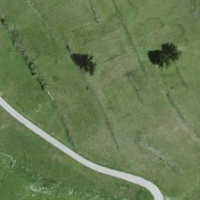
EUNIS habitat code: 26
Species observed at this site:
Malva moschata
Gymnadenia conopsea